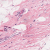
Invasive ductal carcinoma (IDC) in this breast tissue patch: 0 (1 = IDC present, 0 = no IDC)